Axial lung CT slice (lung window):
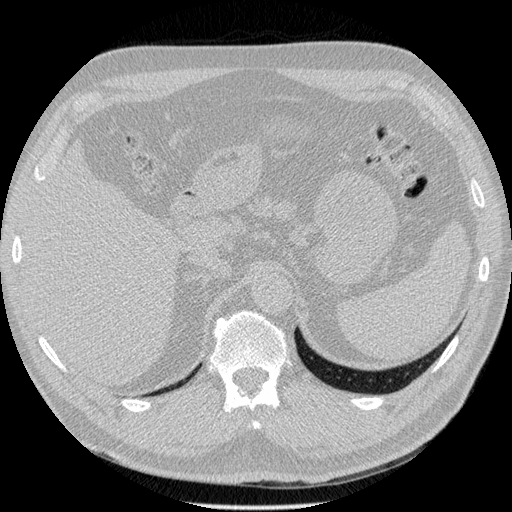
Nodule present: no